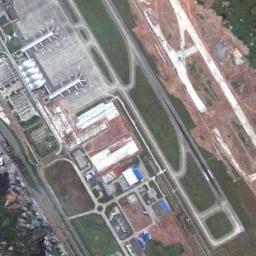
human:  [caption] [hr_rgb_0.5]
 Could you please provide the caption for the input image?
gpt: An airport with some parallel runways, Terminals and buildings on the lawn or the clearing with the red soil .

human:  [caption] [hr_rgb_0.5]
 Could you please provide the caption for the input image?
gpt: A complex airport with many runways and buildings .

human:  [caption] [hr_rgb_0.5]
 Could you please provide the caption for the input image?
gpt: There are two crossing runways here .

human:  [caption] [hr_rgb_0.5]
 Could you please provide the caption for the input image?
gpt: There are several planes on the  airport next to some buildings .

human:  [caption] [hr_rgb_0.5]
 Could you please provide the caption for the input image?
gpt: There are many buildings in the airport .